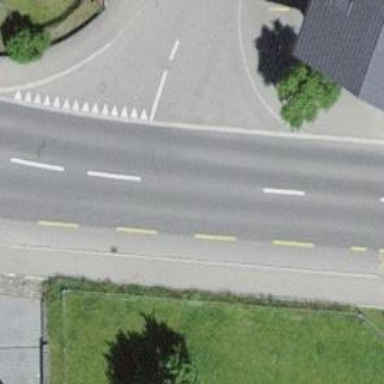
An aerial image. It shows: Secondary road with designated cycle lane on the left.